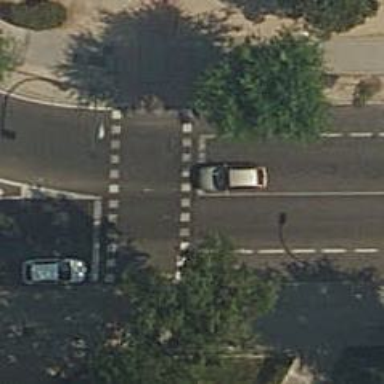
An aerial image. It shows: Road with traffic signals and zebra crossing with traffic signals.